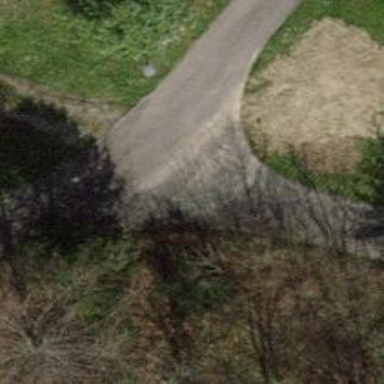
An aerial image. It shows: Asphalt pedestrian road.